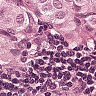
Metastatic tissue present: yes